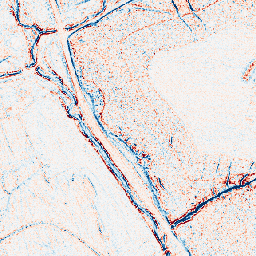
Category: edge_preserving
Decomposition family: bilateral
Decomposition parameters: d: 5
sigma_color: 25
sigma_space: 75
Upsampling method: area
Upsampling parameters: scale: 4
Upsampling scale: 4